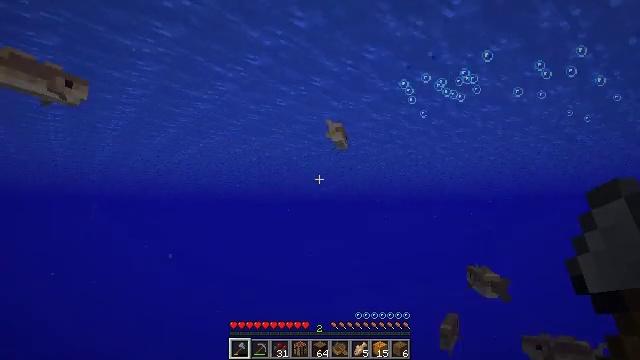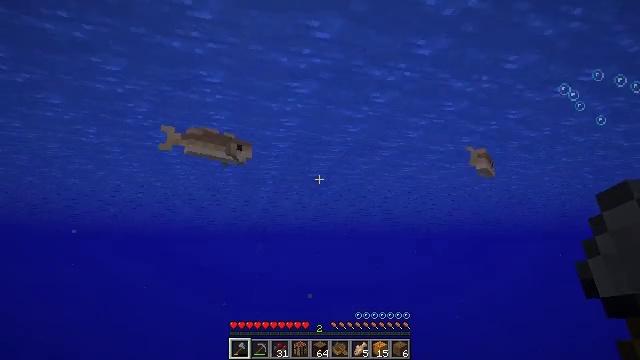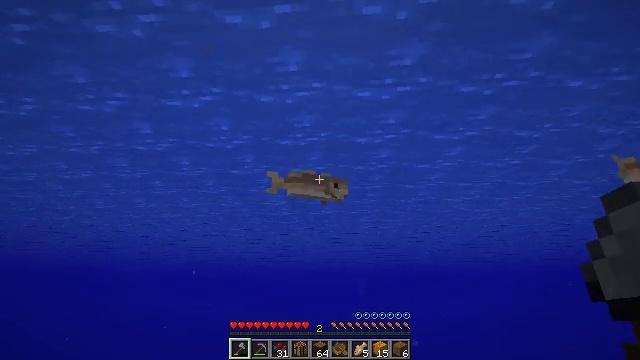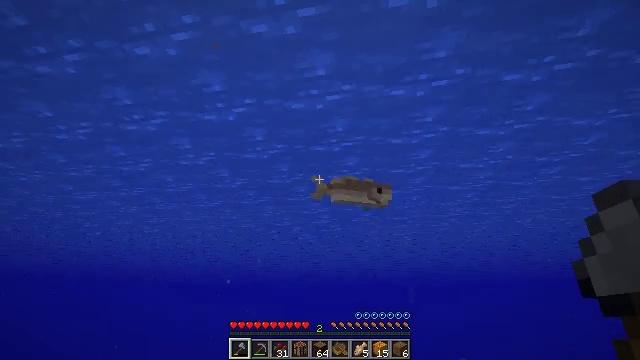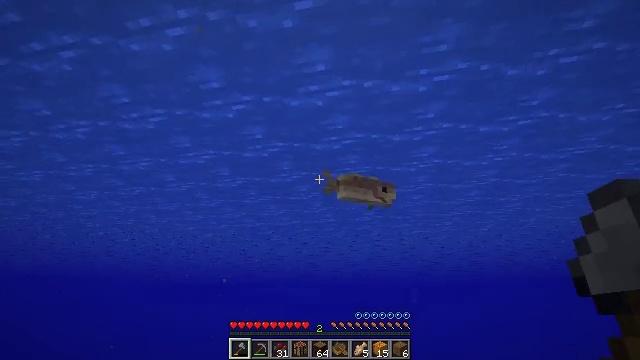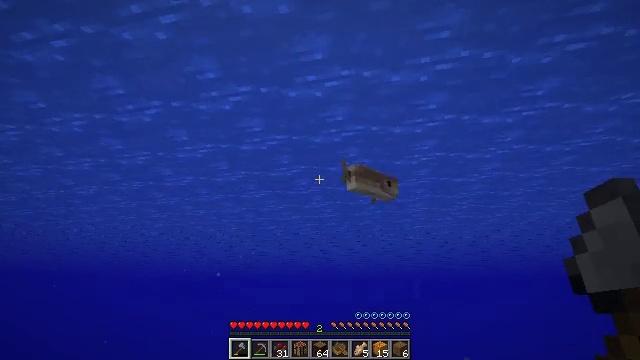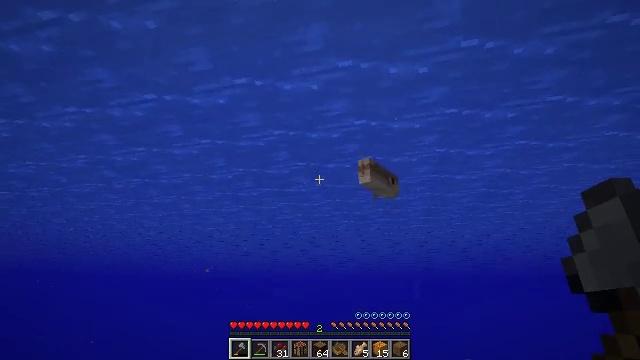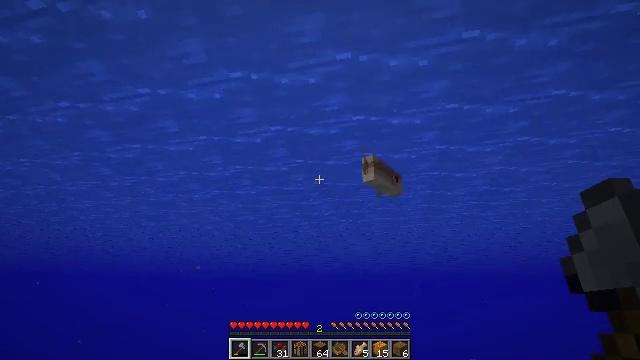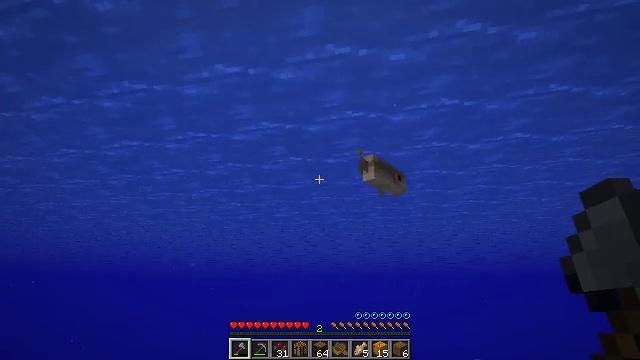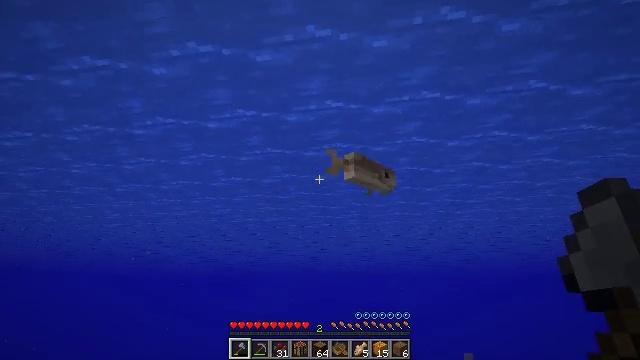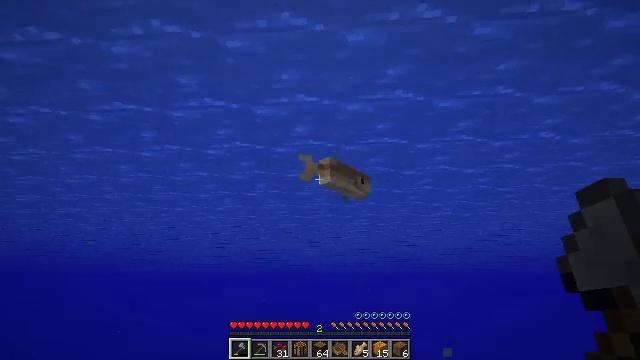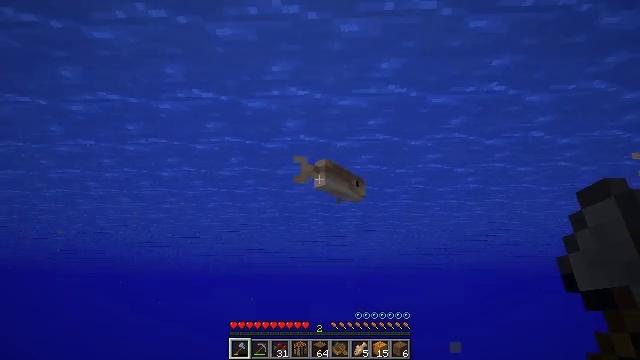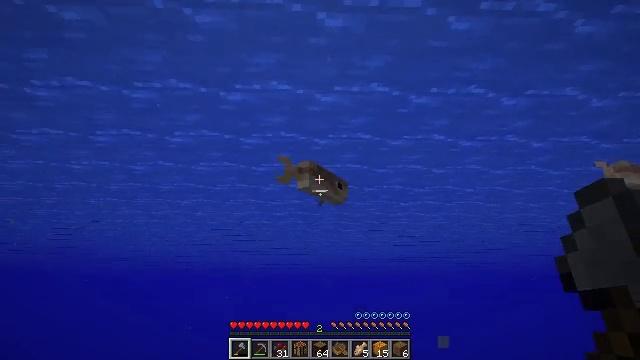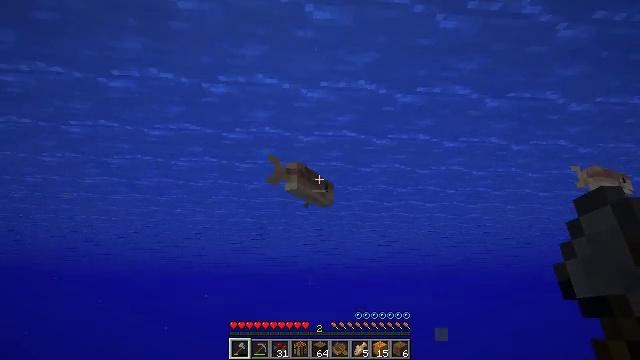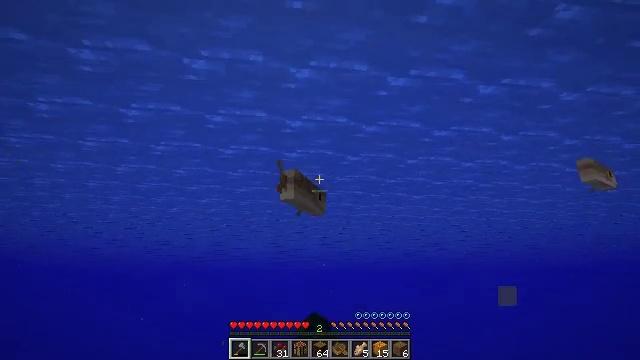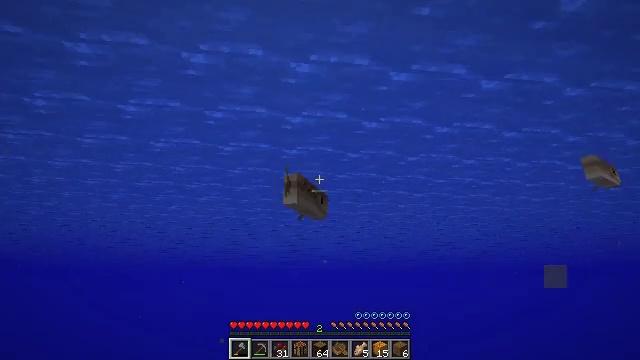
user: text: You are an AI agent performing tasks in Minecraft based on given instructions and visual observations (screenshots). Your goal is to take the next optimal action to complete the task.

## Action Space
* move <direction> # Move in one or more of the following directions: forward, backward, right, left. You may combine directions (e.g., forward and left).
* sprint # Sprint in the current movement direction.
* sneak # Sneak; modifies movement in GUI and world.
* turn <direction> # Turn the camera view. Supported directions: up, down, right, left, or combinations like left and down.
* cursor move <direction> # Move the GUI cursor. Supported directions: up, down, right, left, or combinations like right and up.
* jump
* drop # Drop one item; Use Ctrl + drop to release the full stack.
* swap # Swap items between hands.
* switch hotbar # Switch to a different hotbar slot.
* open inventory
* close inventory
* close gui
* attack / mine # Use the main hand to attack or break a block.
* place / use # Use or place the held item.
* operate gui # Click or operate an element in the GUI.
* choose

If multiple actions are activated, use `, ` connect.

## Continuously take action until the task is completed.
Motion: motion action
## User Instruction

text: Catch and defeat a cod.
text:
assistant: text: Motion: move forward, turn left and up
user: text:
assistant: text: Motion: move forward, turn left and up
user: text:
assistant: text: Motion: move forward, turn left and up
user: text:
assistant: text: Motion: move forward
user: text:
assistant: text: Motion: move forward
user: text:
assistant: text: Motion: move forward
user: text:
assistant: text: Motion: move forward
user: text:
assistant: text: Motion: move forward
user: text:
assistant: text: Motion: move forward, turn right
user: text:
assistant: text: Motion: move forward, turn right
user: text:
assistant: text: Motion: move forward, turn right
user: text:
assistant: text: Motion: move forward, turn right
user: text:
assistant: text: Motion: move forward, turn right, attack / mine and use / place
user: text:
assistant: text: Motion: move forward, turn right and down, attack / mine and use / place
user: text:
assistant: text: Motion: move forward, attack / mine and use / place
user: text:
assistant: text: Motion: move forward, use / place
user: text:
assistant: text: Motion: move forward
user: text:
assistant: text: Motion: move forward, turn right
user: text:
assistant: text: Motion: move forward
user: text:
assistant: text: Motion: move forward, turn down
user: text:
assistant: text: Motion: move forward, turn down
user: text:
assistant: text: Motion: move forward, turn right and down
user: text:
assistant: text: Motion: move forward, turn right and down
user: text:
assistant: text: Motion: move forward, turn down
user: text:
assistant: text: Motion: move forward
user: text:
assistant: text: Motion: move forward, turn right
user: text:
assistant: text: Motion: move forward
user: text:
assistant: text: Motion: move forward
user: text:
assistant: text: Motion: move forward, turn right and up
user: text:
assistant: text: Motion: move forward, turn right and up, jump